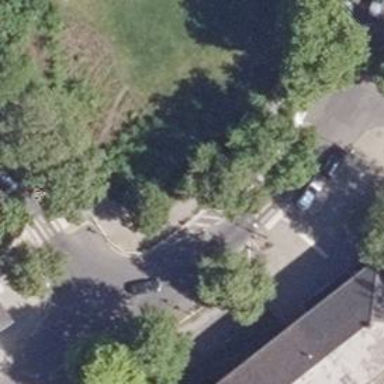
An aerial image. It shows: Sidewalk with flattened cobblestone surface.